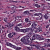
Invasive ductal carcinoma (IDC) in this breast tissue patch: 1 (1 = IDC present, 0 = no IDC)